Interaction volume radius: 5 \u00c5
Interaction volume height: 10 \u00c5
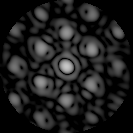
Disorder parameter: 0.4101